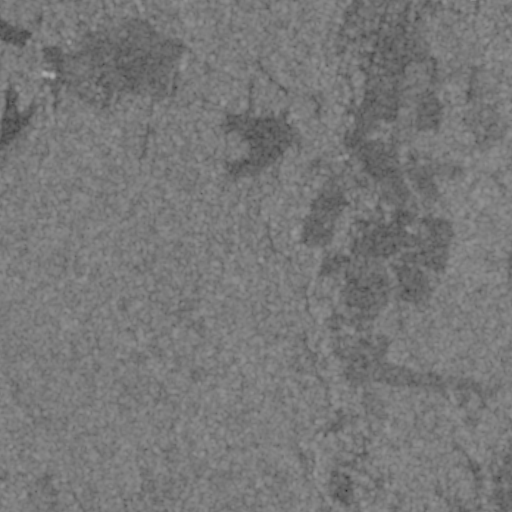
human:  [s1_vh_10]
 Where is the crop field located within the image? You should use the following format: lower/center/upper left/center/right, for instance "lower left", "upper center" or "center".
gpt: The crop field is located in the upper left of the image.
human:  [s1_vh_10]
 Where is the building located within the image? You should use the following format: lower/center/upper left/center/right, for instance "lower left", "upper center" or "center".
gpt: The building is located in the upper left of the image.
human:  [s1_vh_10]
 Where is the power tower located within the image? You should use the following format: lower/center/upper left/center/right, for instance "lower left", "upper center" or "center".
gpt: There is no power tower in the image.

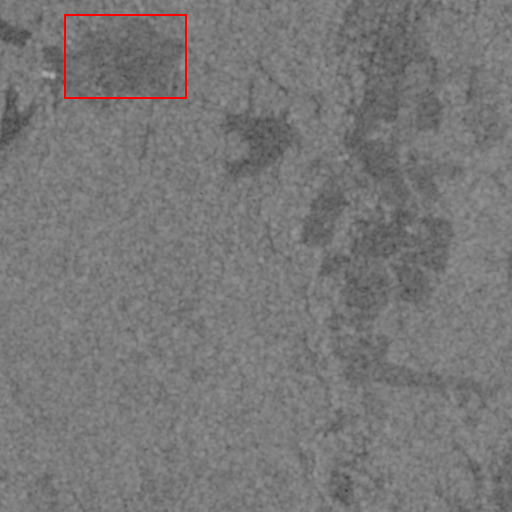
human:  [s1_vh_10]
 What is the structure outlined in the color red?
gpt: The structure outlined in red is a crop field.
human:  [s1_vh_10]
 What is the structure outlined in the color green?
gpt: There is no green outline.